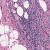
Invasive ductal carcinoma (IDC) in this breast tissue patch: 0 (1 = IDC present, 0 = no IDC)